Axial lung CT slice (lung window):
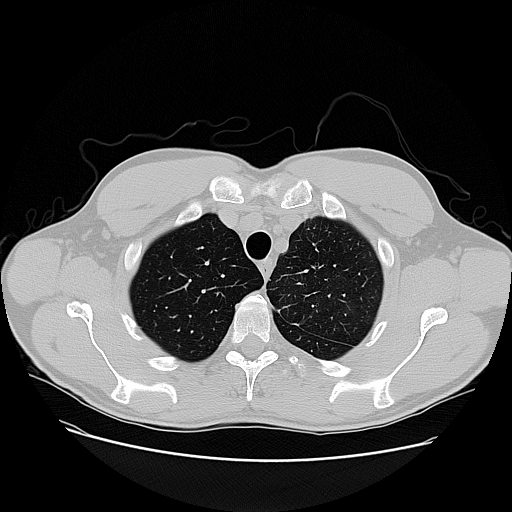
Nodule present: no